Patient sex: M
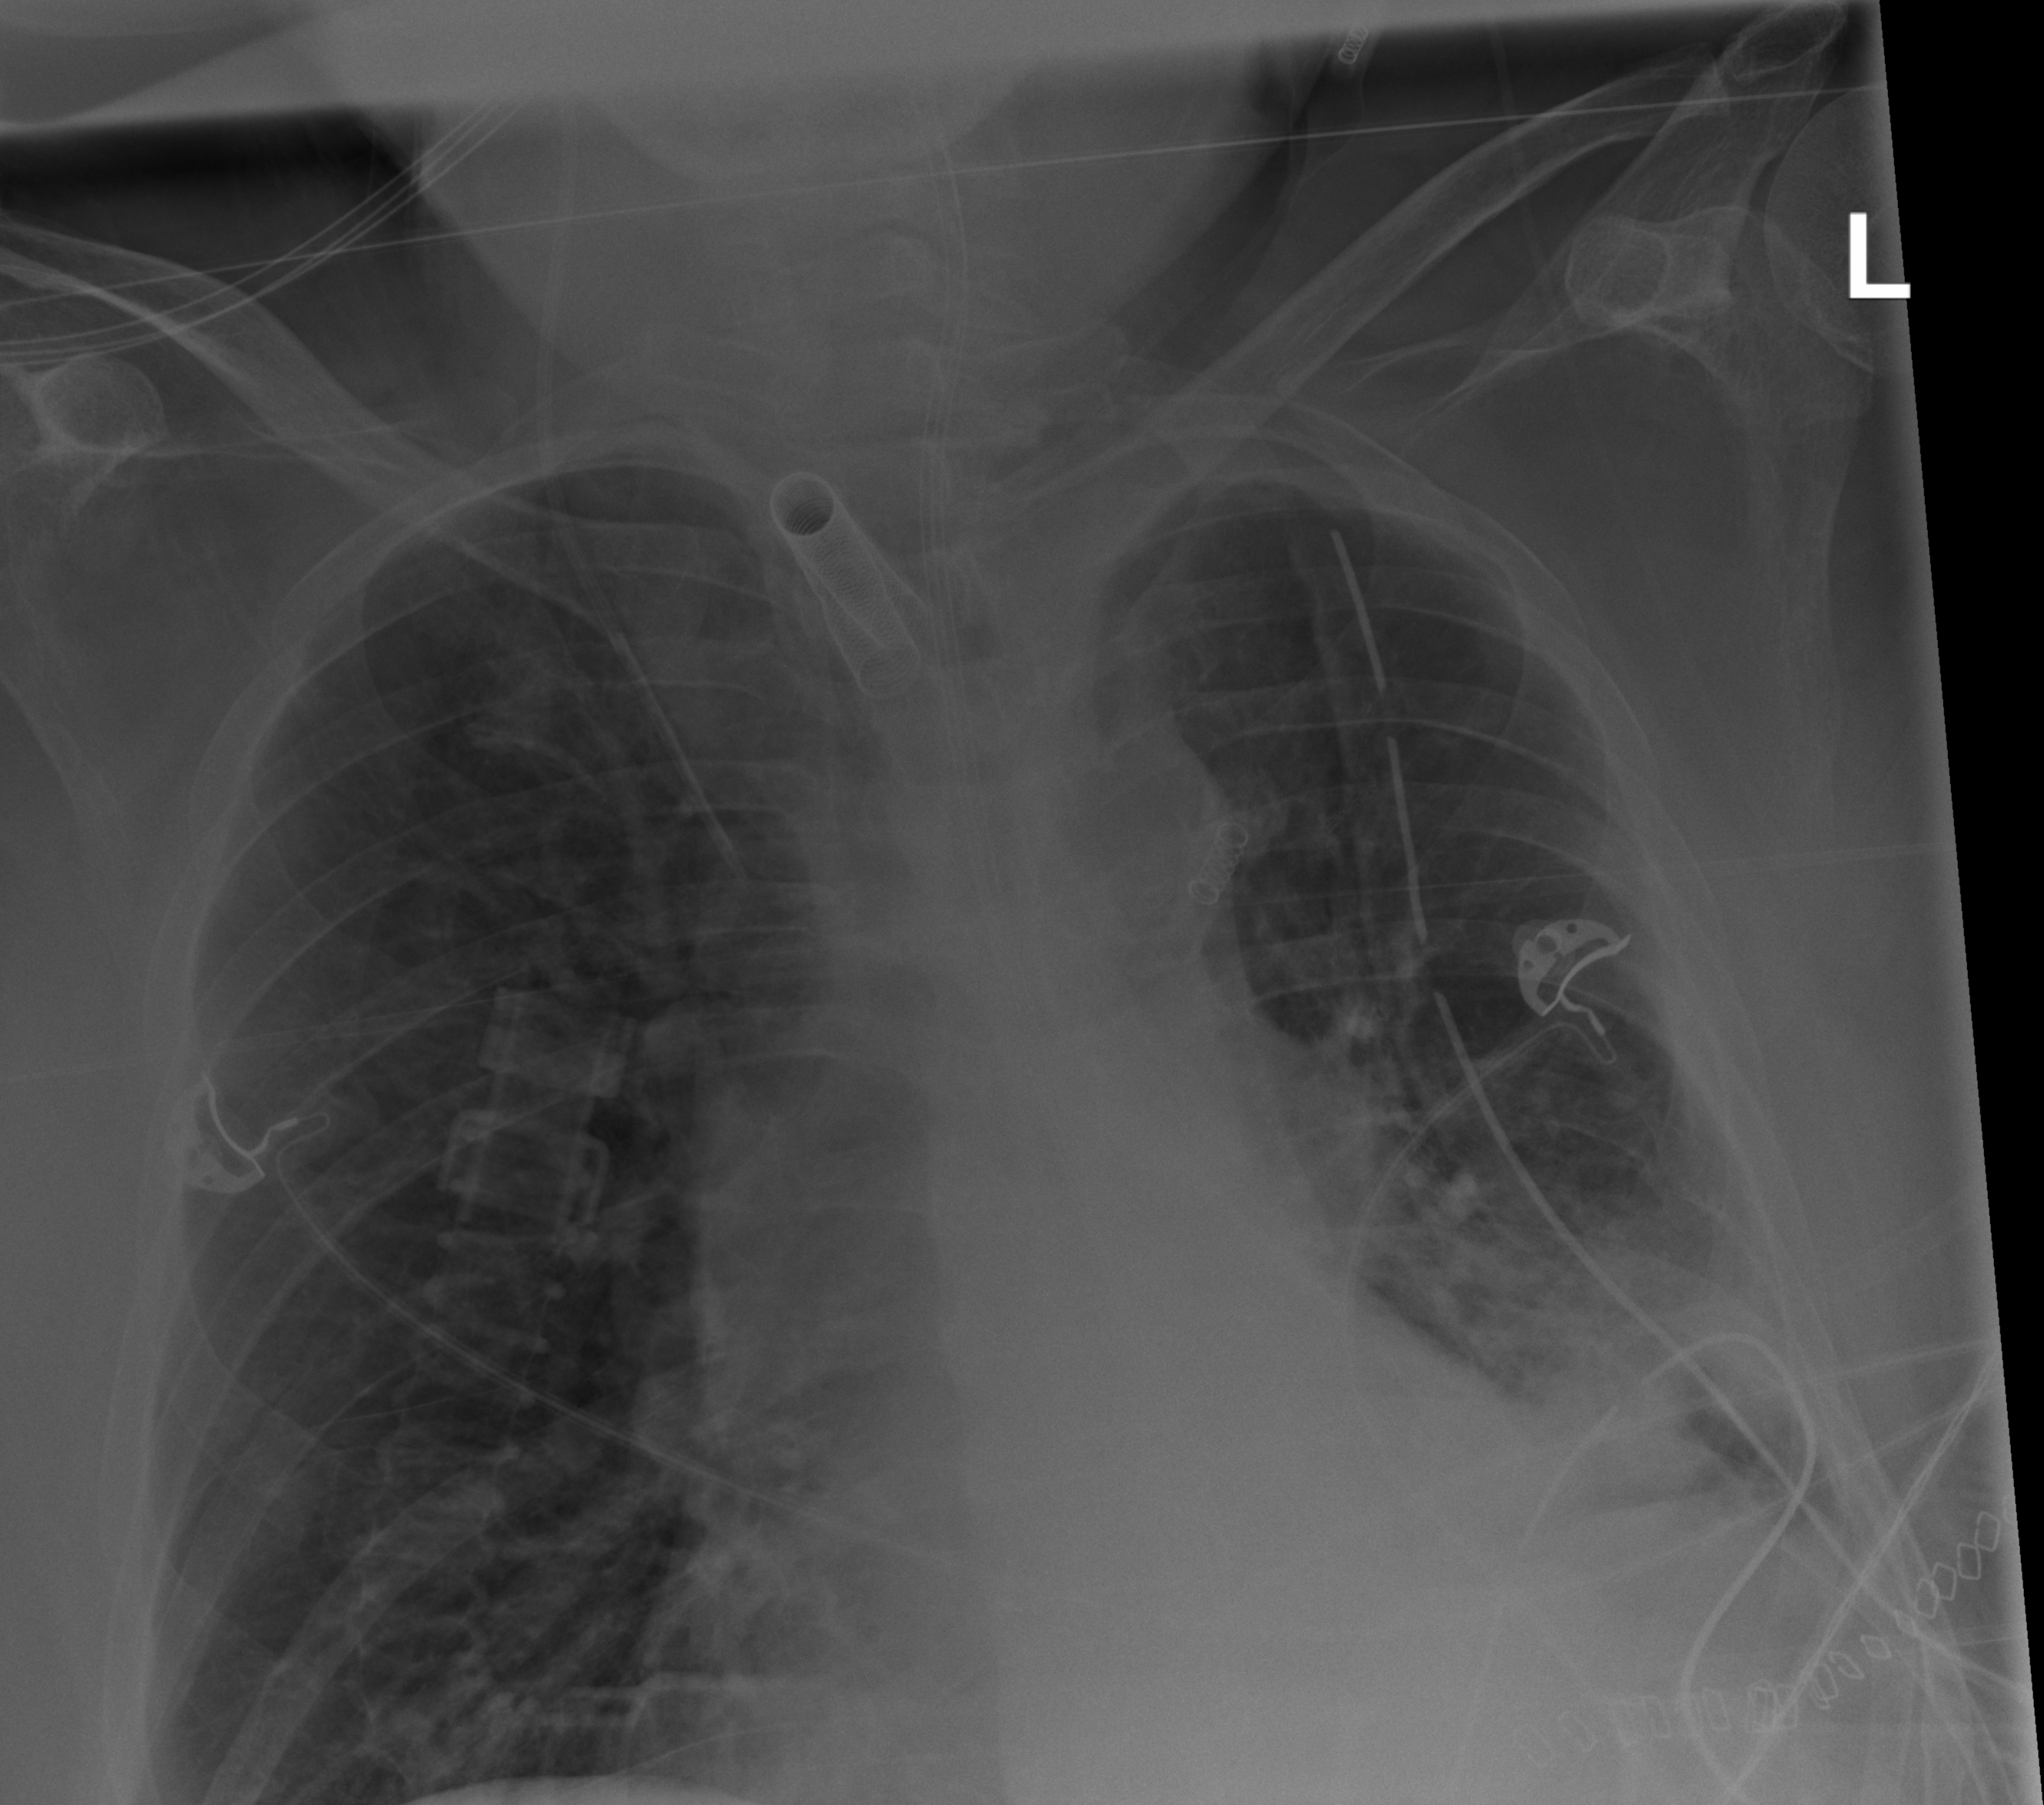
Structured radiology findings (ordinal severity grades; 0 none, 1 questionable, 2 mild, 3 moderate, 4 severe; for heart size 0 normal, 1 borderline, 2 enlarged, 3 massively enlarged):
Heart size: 1
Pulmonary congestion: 1
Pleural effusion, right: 0
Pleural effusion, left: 2
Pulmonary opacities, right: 0
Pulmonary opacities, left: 3
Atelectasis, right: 2
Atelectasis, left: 2